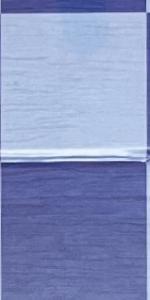
Label: Empty